Current action and preconditions to check: trajectory_clear

Your task: For each precondition in the list above, predict whether it will hold at this action.

Consider the current scene as observed from the mobile robot's camera, and analyze the predicted future states of all dynamic agents (e.g., people, animals, vehicles, or any moving entities) within the NEXT SECOND.

IMPORTANT: Only answer "very likely" if you are absolutely certain—based on strong, clear evidence—that a dynamic agent will violate the precondition in the predicted future state. Do NOT answer "very likely" for unlikely, ambiguous, or low-probability risks.

Ask yourself for each precondition: Is there a high probability, with clear and convincing evidence, that the predicted future states of any dynamic agent will interfere with the predicted future state of the currently executing action within the NEXT SECOND, causing that precondition to fail?

Assess the risk level based on these predictions. Use "likely" or "very likely" if motions create a clear risk of interference.

Use "neutral" or "improbable" if agents are nearby but their predicted paths are clearly diverging or non-conflicting.

Failure Risk Categories: "very improbable", "improbable", "neutral", "likely", "very likely"

Answer Format: Output ONLY the probability_of_failure value from these categories: "very improbable", "improbable", "neutral", "likely", "very likely"

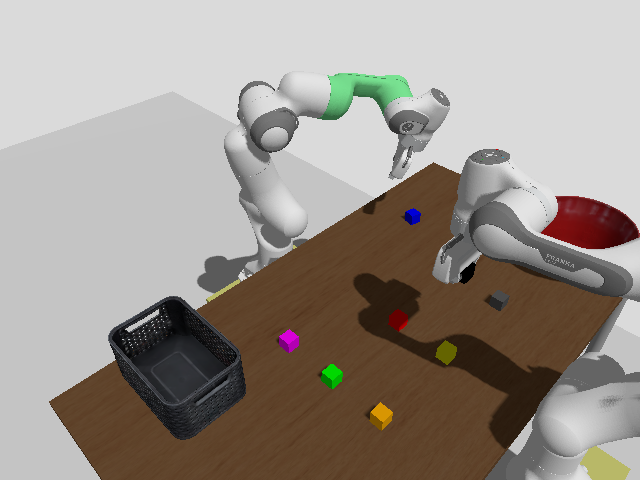

Answer: very improbable